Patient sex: M
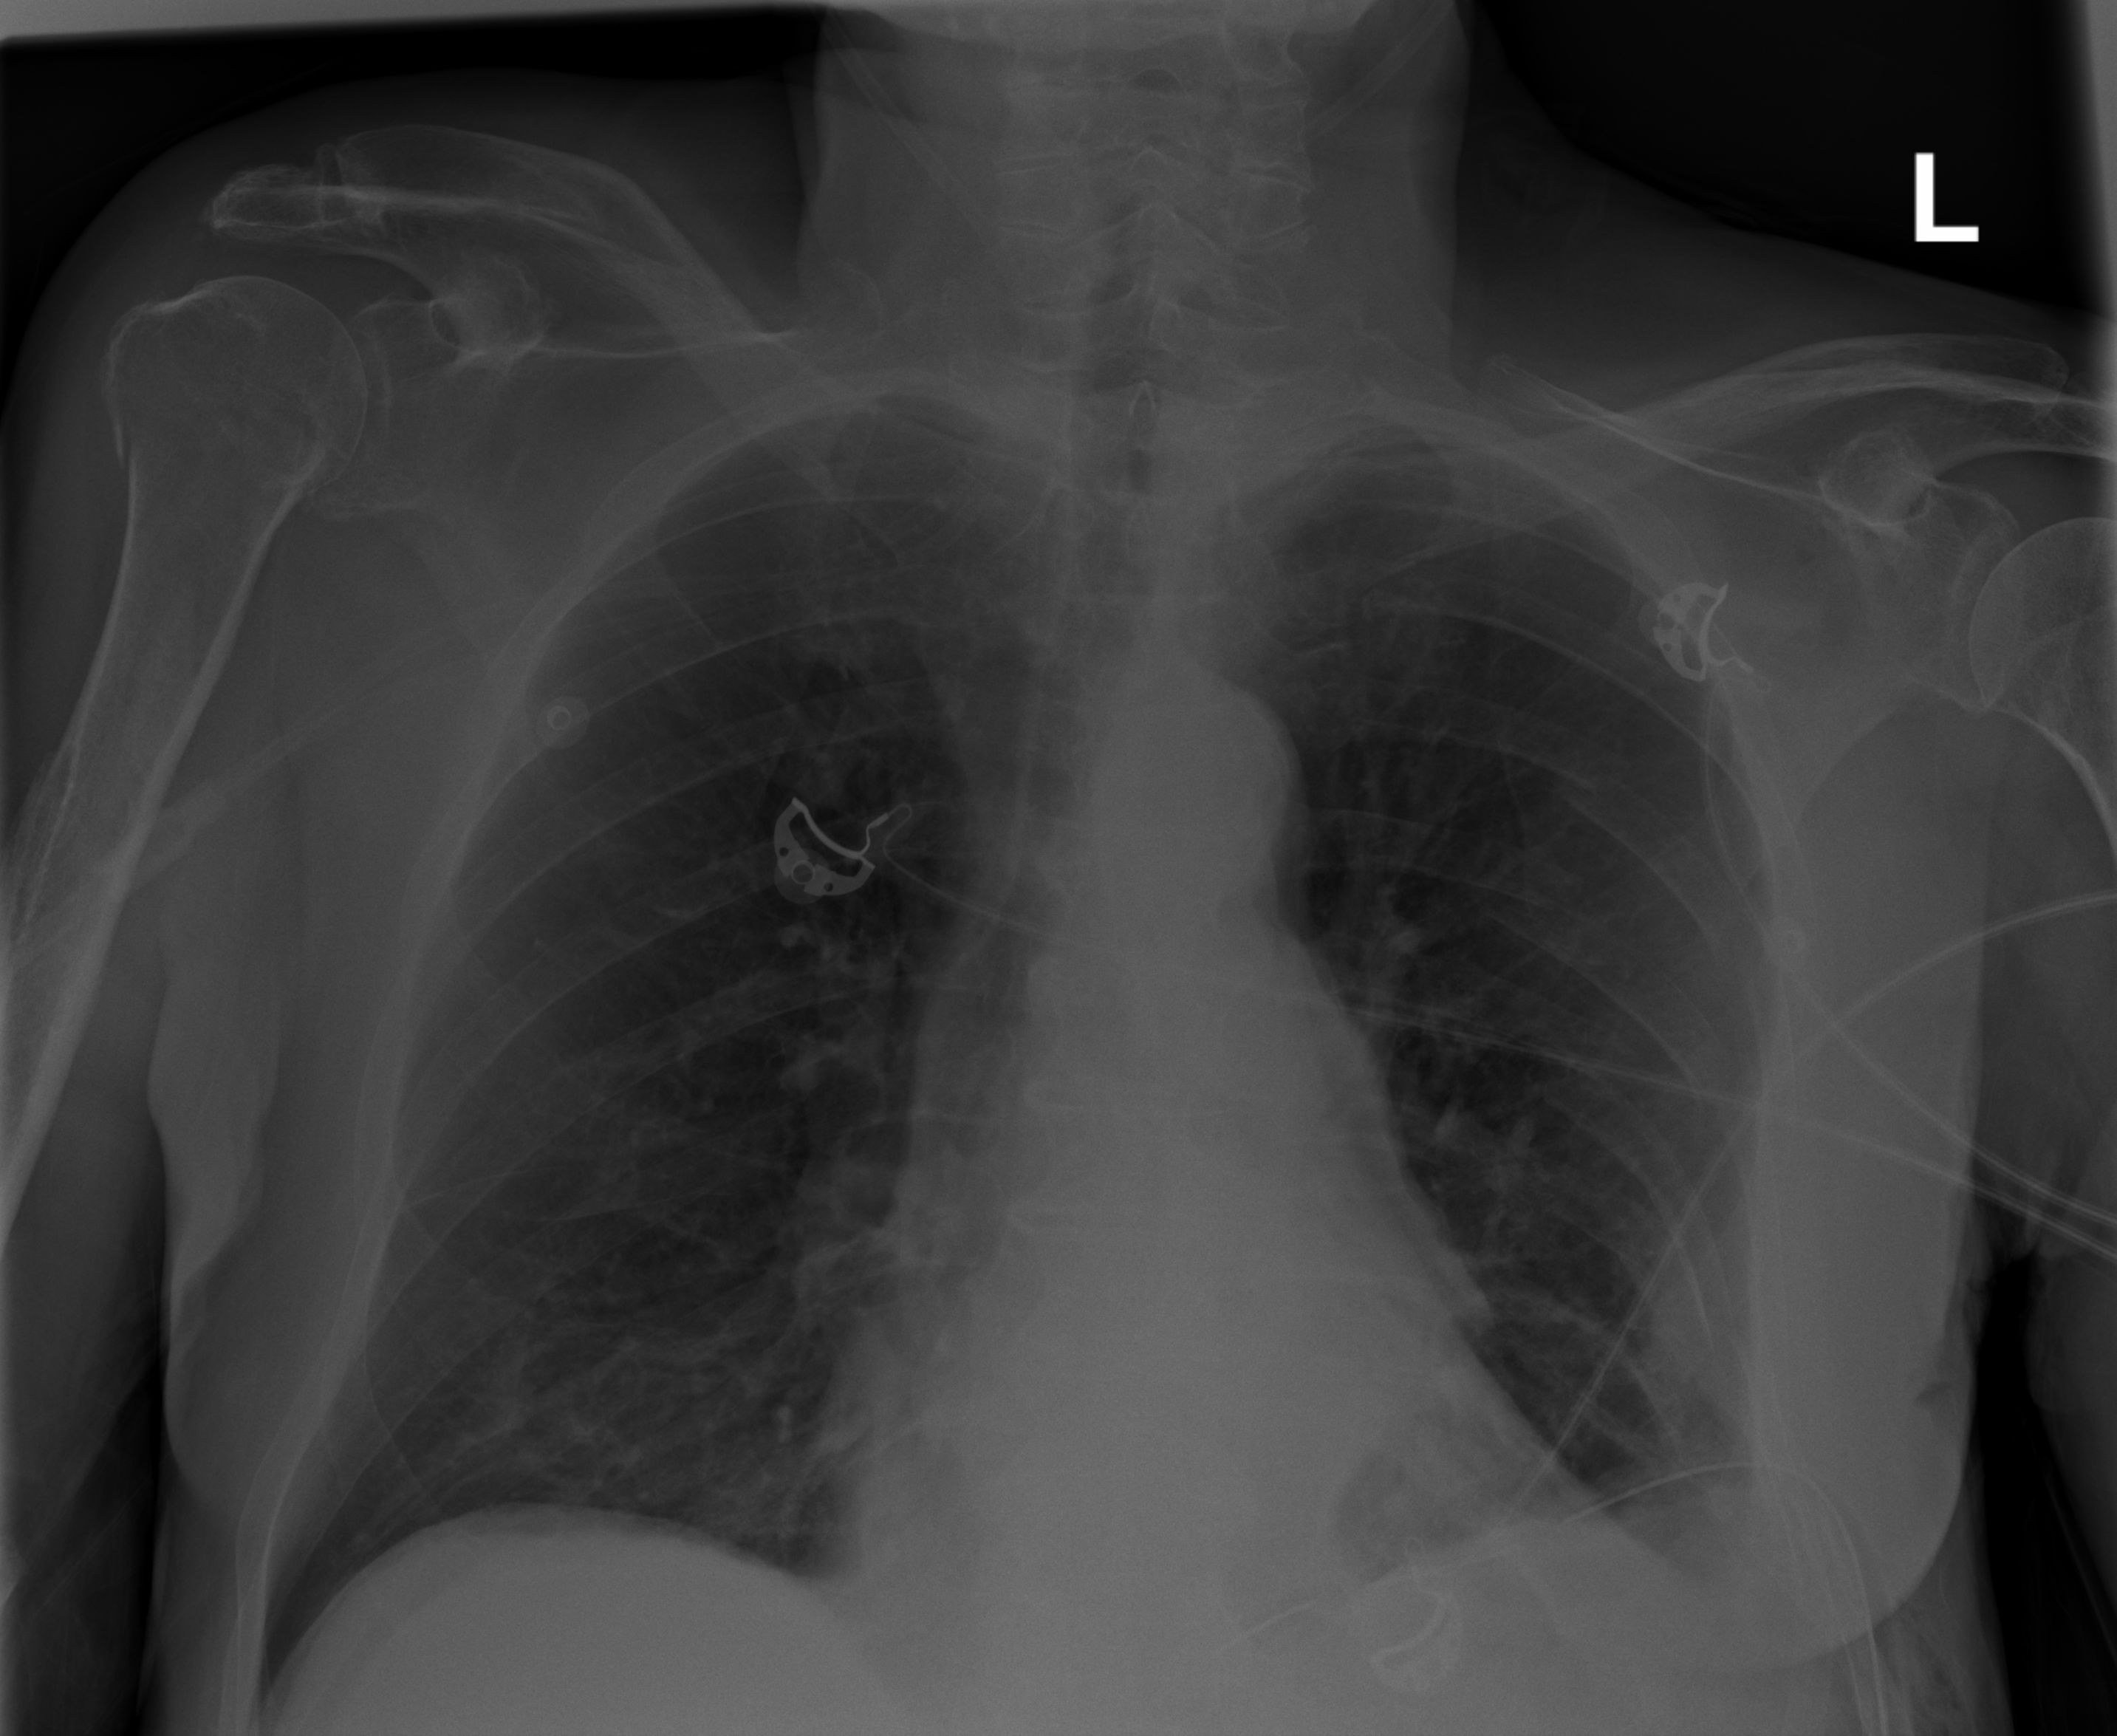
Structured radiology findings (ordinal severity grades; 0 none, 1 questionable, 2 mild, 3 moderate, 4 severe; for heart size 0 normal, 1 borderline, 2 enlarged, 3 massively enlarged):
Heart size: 1
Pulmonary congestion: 0
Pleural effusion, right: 0
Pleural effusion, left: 2
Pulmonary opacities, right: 0
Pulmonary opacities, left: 0
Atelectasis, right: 0
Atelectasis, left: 2